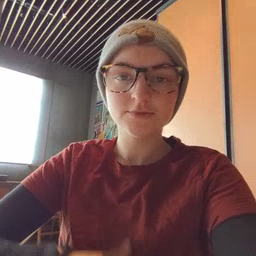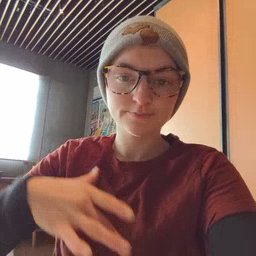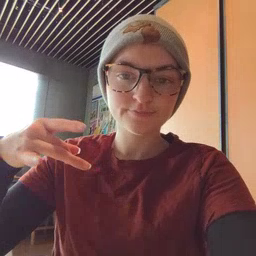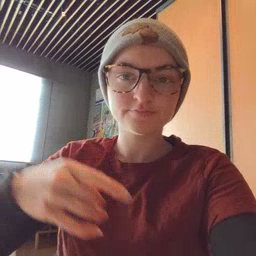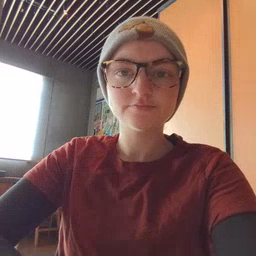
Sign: underwear